Question: I'm very new to twitter bootstrap and I'm struggling to place my forms in center.
I have a code like this in here:
'''
<div class="row">
<div class="pagination-centered">
<br/><br/><br/><br/>
<form action="/payment-init" method="POST">
<fieldset>
<legend>Merchant CheckOut Page</legend>
<label>Product Name</label>
<input type="text" placeholder="Type something..." name="productName" value="Samsung Mobile Phone"/>
<label>Amount</label>
<input type="text" placeholder="Enter the amount in rupees..." name="amount" required="true" />
<label>Merchant Name</label>
<input type="text" placeholder="Merchant name" name="merchantId" required = "true" />
<label>Customer Email</label>
<input type="text" placeholder="test@gmail.com" name="email" required = "true" />
<br>
<button type="submit" class="btn">Submit</button>
</fieldset>
</form>
</div>
</div>
'''
The output of this looks like below:

I wish to move the 'label' (i.e Product Name, Amount etc) to the left-top corner of the textbox's. Is that possible?
Thanks in advance.
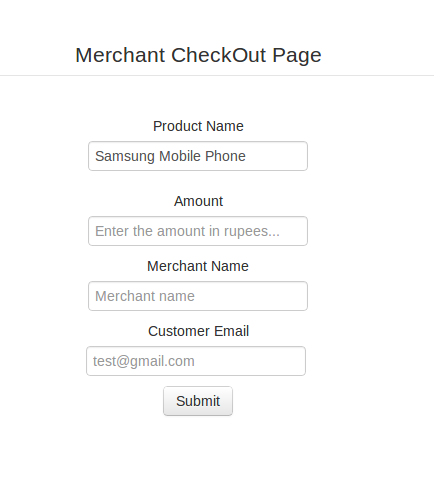
Answer: Try 'float: left; text-align: left;' If that's not helping put some CSS code into the post :) I can't tell the fix form that screenshot :)